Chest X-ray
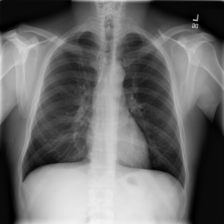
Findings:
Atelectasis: negative
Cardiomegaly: negative
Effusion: negative
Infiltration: negative
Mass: negative
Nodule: negative
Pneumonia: negative
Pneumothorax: negative
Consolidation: negative
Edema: negative
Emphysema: negative
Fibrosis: negative
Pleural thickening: negative
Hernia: negative